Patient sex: M
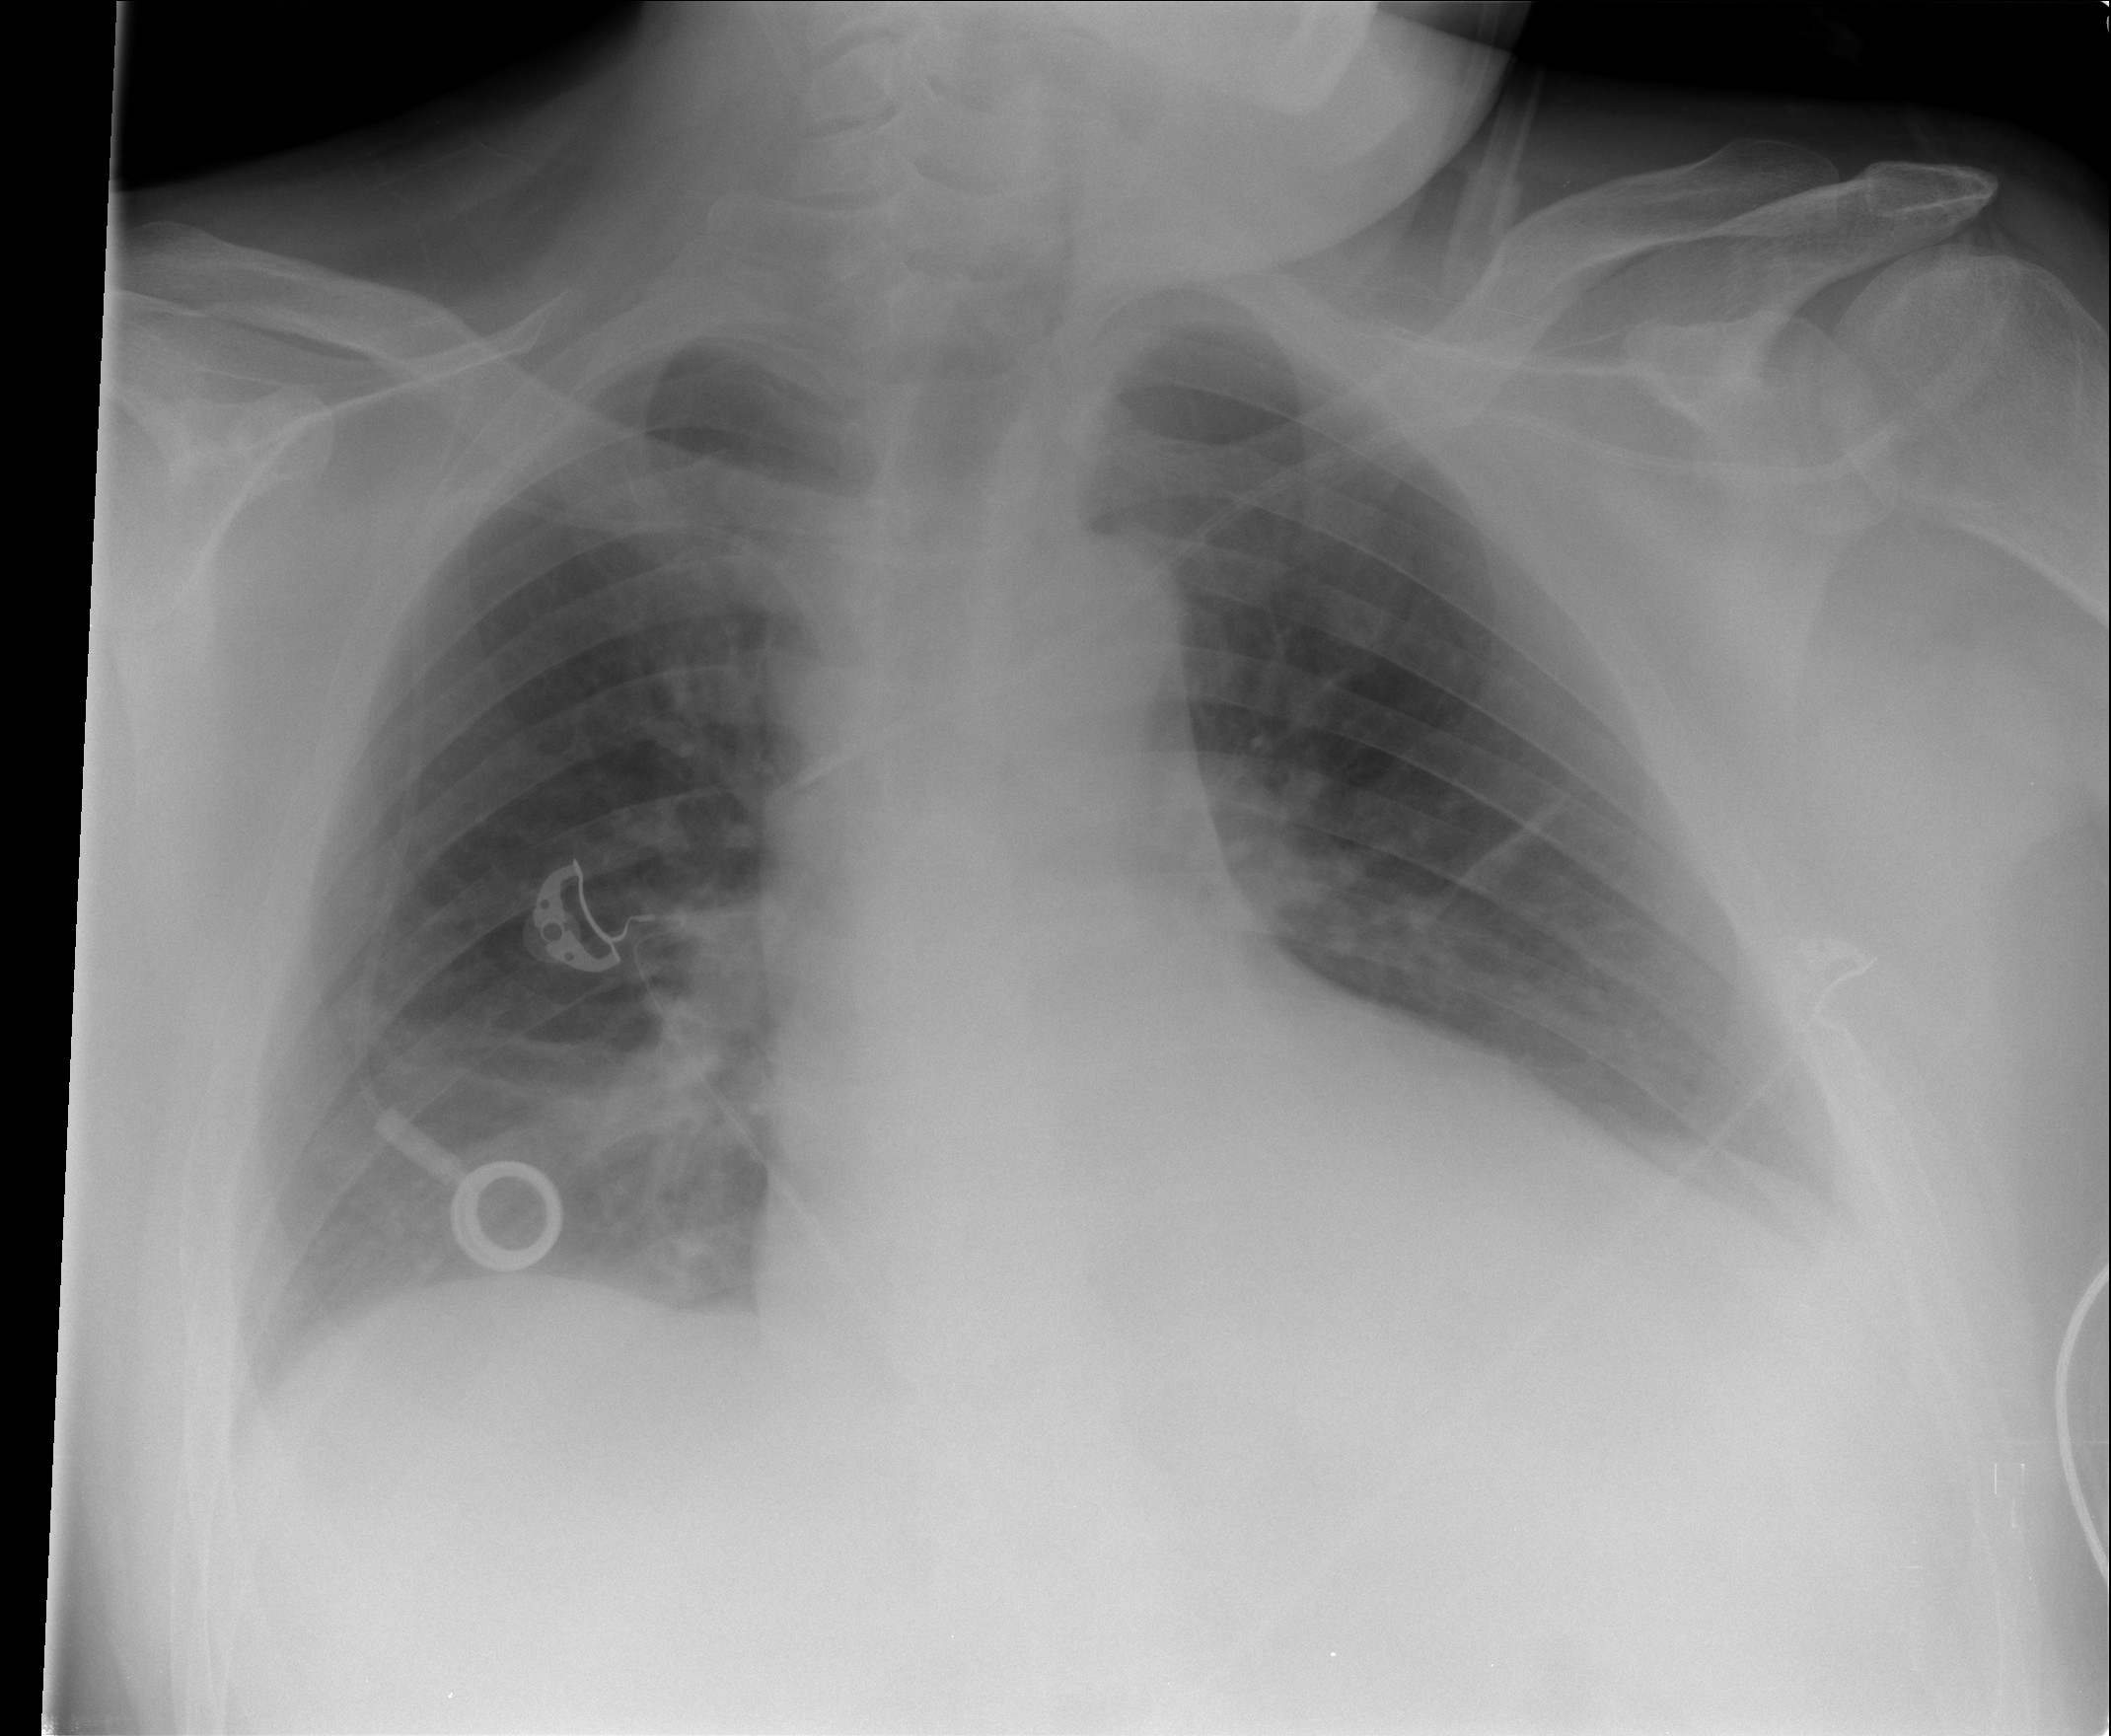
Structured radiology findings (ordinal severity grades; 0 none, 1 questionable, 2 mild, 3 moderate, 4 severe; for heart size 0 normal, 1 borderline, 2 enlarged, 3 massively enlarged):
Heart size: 2
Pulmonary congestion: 0
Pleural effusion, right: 0
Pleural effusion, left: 1
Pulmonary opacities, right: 1
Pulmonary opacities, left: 0
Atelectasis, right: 2
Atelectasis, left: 1